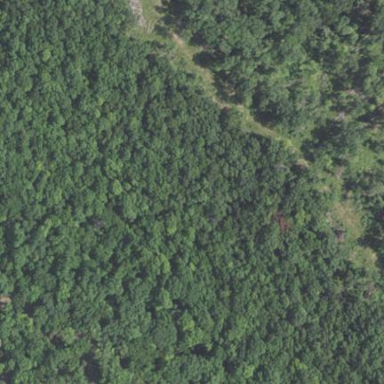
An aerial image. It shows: Mixed woodland with variety of leaf types and cycles.